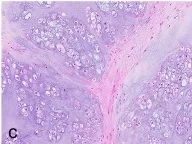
Images of an extra-articular tenosynovial chondromatosis of the index finger in a 65-year-old female (the same patient in Fig. (1)). And cartilaginous nodules lined by synovium . X200.
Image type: pathology (h&e)